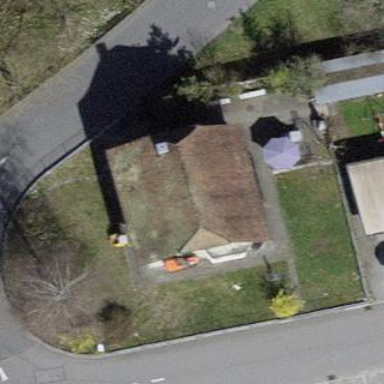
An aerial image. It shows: Building with tiled roof.